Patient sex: M
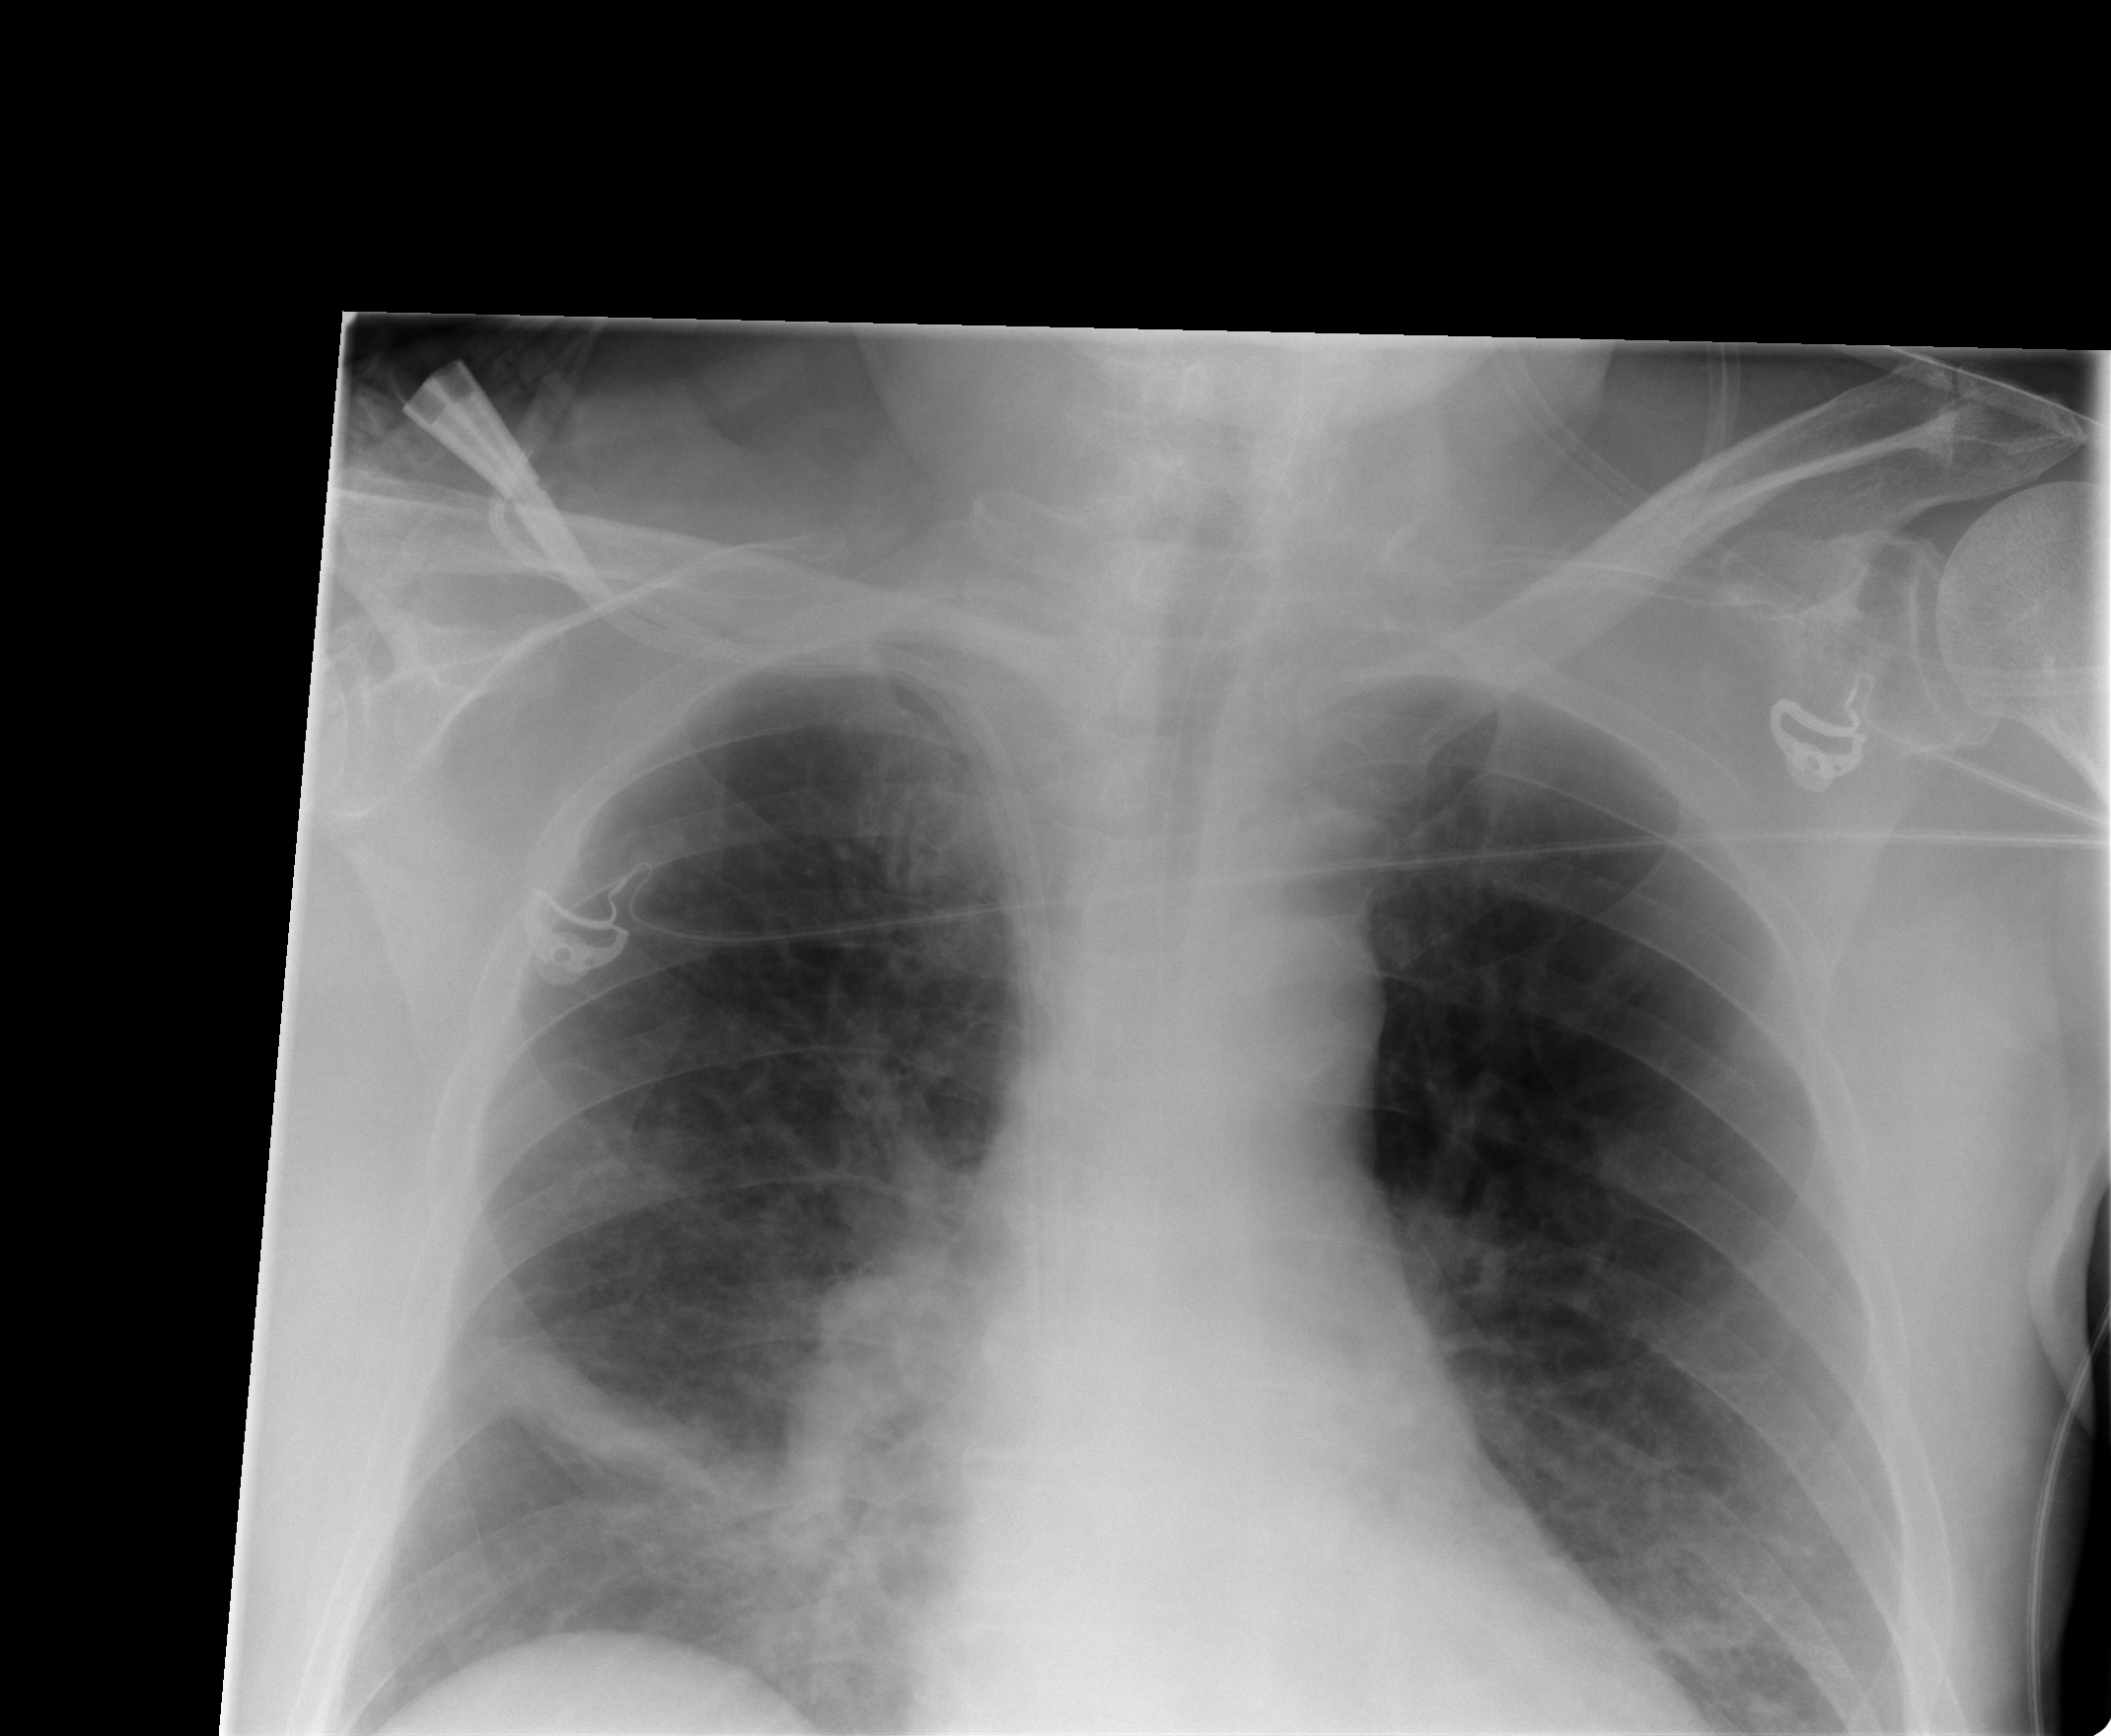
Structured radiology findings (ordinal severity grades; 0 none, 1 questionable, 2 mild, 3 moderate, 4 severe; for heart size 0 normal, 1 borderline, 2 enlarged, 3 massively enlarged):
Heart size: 0
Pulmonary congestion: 2
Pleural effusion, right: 0
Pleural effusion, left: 0
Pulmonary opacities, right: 2
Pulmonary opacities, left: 1
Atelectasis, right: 2
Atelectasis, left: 2